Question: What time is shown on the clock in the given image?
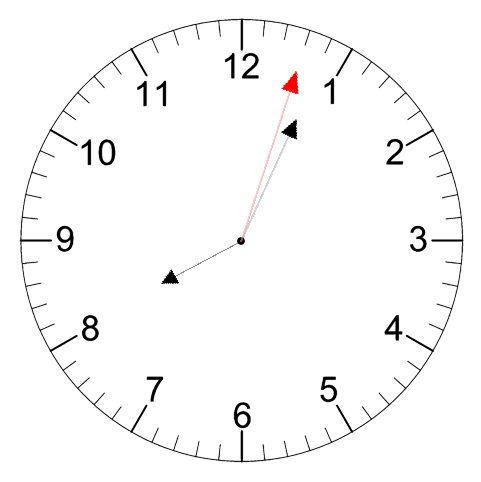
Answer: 08:04:03